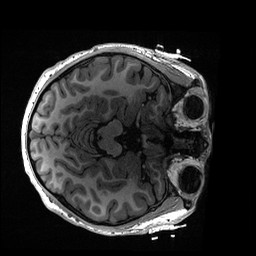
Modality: T1w
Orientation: axial
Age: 18
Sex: male
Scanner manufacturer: ge
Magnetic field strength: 3 T
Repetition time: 0.006952 s
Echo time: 0.00292 s